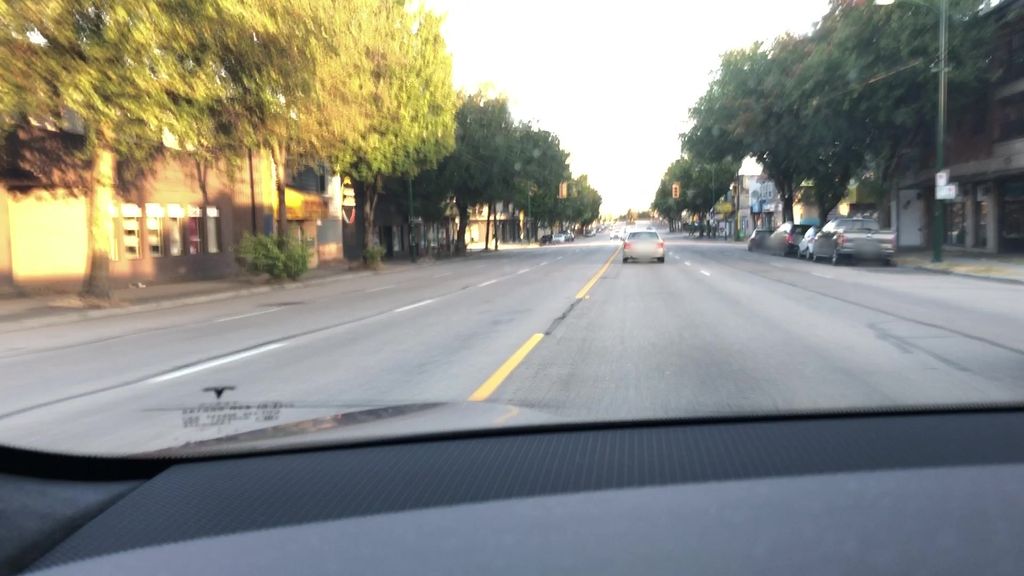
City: vancouver